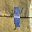
Label: 1